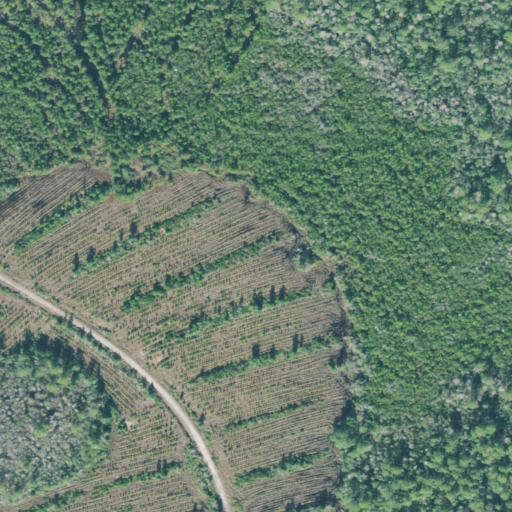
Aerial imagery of island in Georgia named Cub Island containing woody wetlands, shrub, low intensity development, open development, herbaceous wetlands, and medium intensity development